Interaction volume radius: 5 \u00c5
Interaction volume height: 20 \u00c5
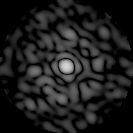
Disorder parameter: 0.8678